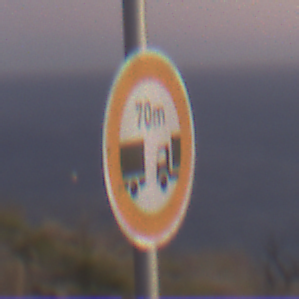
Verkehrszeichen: VerbotUnterschreitenMindestabstand
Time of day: Dawn
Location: Outdoor (RoadRail)
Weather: Clear
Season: NotSpecified
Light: Natural